Question: I wanted to automate the html export of two org-mode files using a elisp defun defined in '~/.emacs'. I wrote the following code:
'''
(defun publish-custom-orgs ()
"publish certain org files as html files"
(interactive)
(find-file "~/org/a.org")
(org-export-as-html)
(find-file "~/org/b.org")
(org-export-as-html)
)
'''
But this does not export the files; instead, it shows a strange output in the minibuffer:

What am I doing wrong?
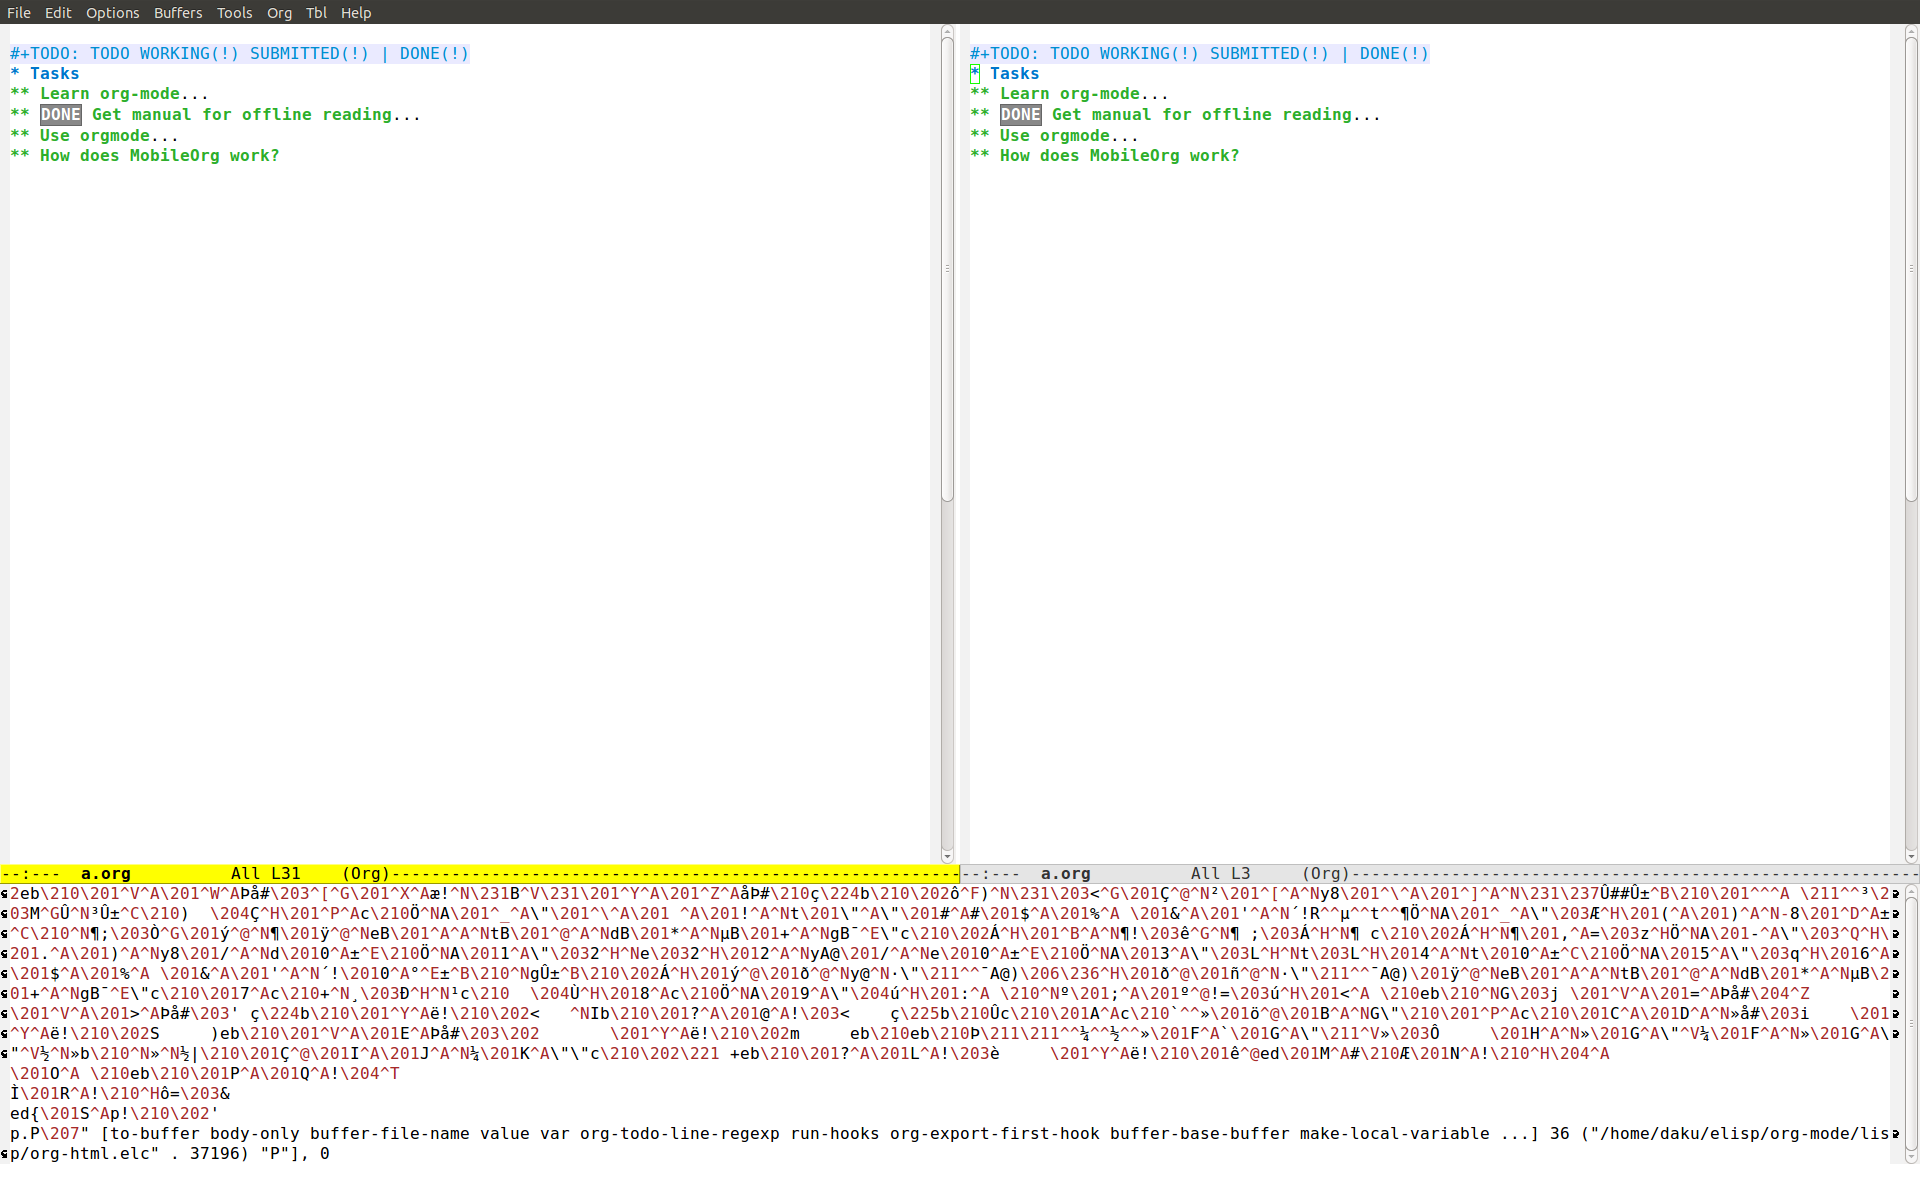
Answer: You can try org-export-as-html-batch
'''
(defun publish-custom-orgs ()
"publish certain org files as html files"
(interactive)
(find-file "~/org/a.org")
(org-export-as-html-batch)
(find-file "~/org/b.org")
(org-export-as-html-batch)
)
'''